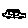
Label: car